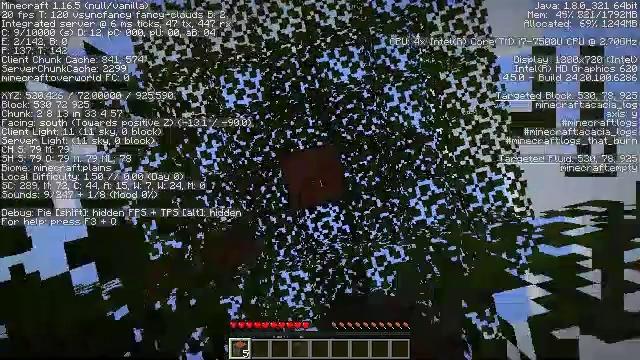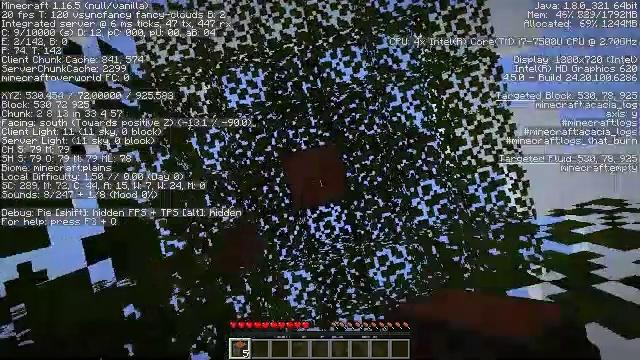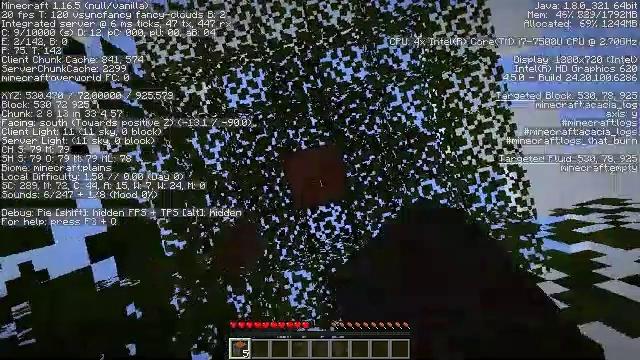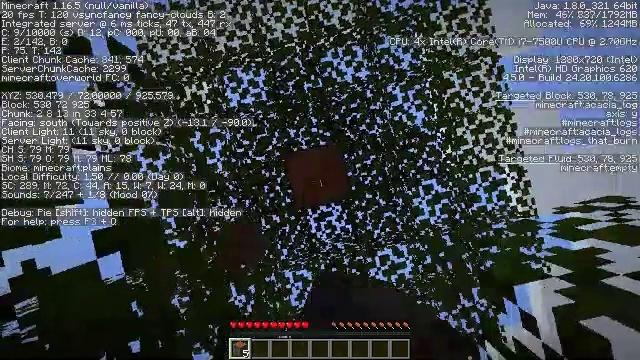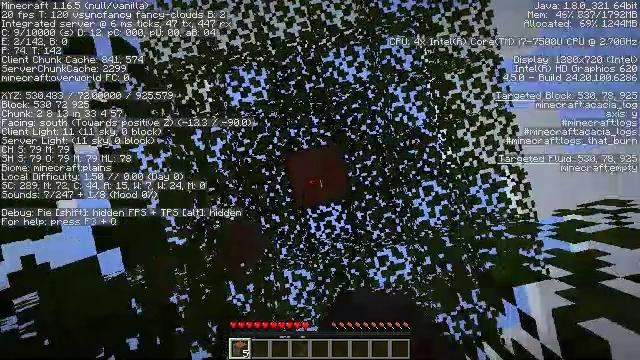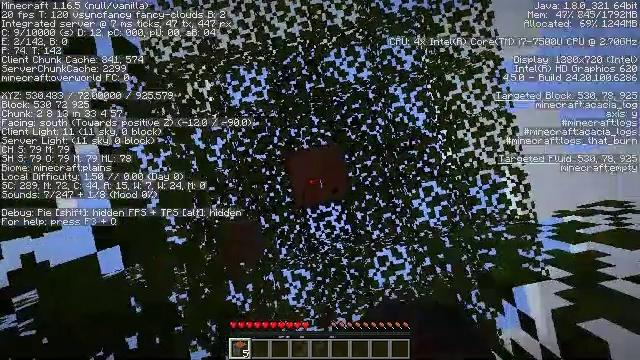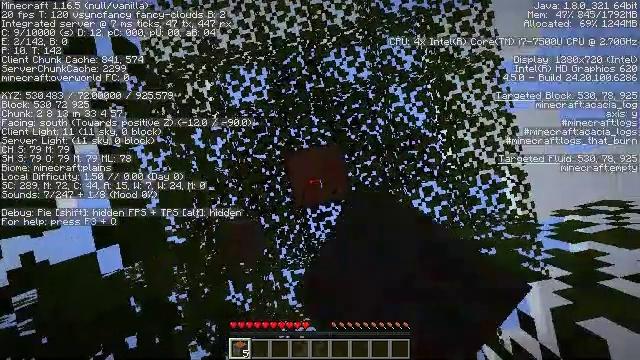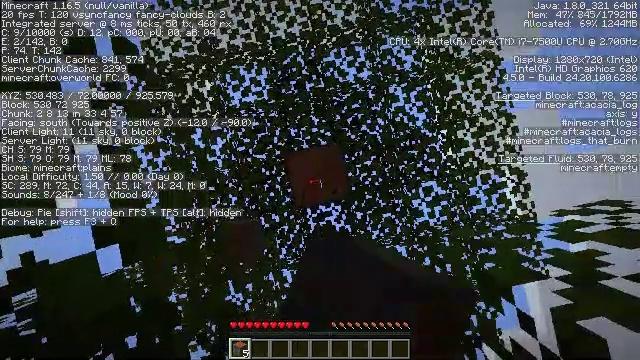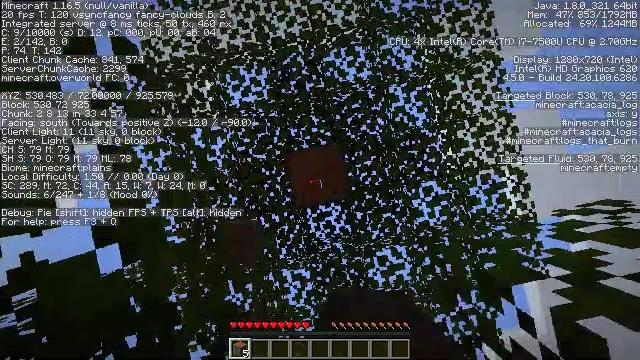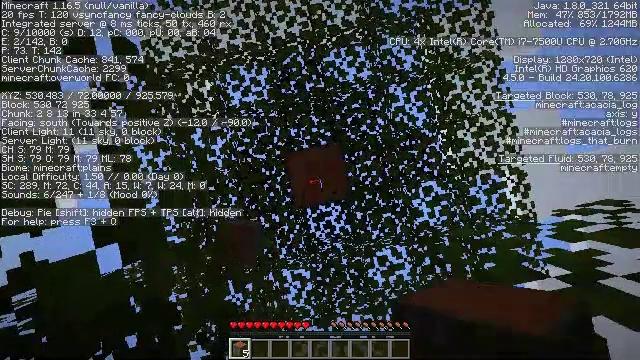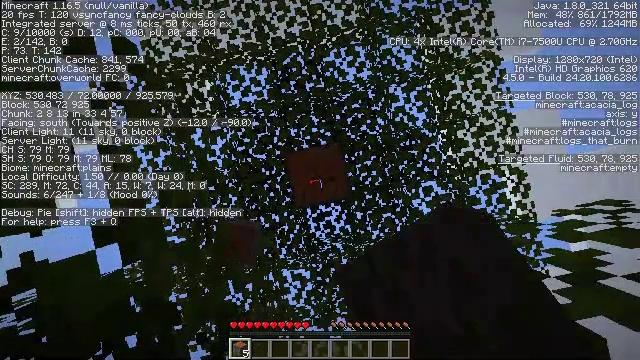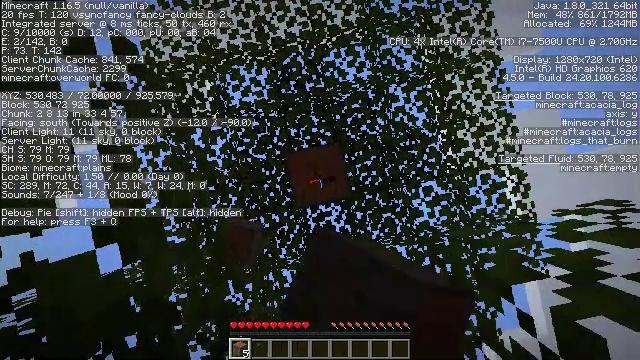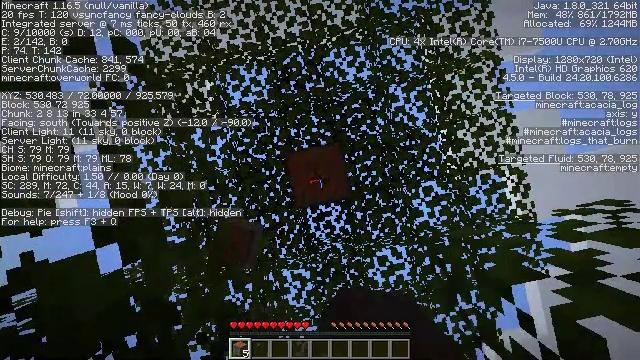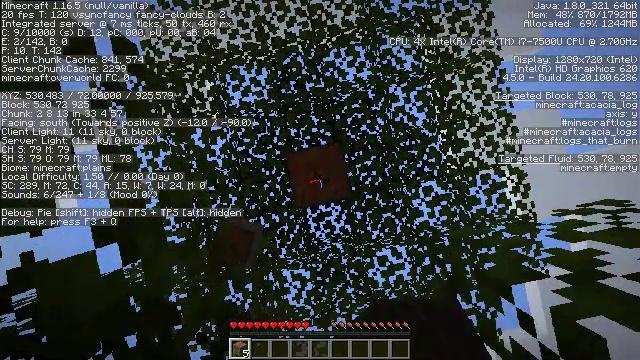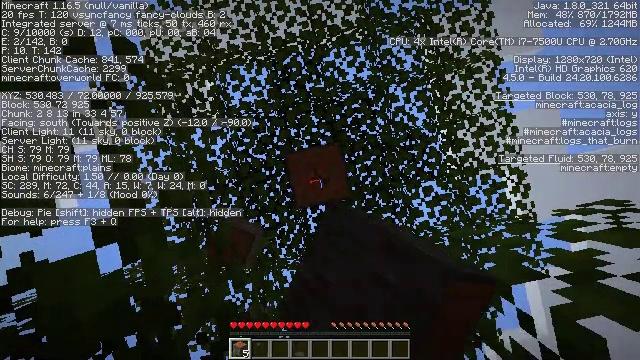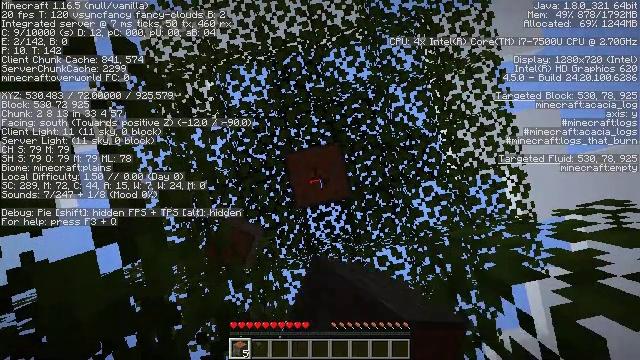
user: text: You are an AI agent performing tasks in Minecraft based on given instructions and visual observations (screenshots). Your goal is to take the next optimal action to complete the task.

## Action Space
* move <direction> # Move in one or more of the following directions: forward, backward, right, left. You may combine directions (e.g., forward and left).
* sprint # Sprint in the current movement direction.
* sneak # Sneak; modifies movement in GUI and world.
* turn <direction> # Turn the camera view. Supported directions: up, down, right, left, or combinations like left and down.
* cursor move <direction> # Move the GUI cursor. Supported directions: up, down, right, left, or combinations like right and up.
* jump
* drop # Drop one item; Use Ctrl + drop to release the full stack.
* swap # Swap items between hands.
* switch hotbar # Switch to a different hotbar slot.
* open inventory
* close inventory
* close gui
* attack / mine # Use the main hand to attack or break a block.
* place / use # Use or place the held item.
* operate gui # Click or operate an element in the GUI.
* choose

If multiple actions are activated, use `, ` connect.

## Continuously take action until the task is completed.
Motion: motion action
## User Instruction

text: Mine acacia log from the tree's trunk.
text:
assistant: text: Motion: attack / mine
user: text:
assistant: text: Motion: attack / mine
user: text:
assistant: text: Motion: attack / mine
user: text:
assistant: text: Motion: attack / mine
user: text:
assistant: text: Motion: attack / mine
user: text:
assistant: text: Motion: attack / mine
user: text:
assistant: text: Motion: attack / mine
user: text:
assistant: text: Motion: attack / mine
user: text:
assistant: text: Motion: attack / mine
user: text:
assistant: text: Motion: attack / mine
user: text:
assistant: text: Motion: attack / mine
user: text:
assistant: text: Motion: attack / mine
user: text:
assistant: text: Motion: attack / mine
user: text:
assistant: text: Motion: attack / mine
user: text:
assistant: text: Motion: attack / mine
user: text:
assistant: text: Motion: attack / mine
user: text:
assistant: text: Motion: attack / mine
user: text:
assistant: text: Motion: attack / mine
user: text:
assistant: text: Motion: attack / mine
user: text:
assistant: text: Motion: attack / mine
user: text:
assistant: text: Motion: attack / mine
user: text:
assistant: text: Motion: attack / mine
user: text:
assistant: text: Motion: attack / mine
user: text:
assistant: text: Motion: attack / mine
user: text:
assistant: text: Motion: attack / mine
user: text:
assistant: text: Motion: attack / mine
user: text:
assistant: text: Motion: attack / mine
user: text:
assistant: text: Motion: attack / mine
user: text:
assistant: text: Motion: attack / mine
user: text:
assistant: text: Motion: attack / mine